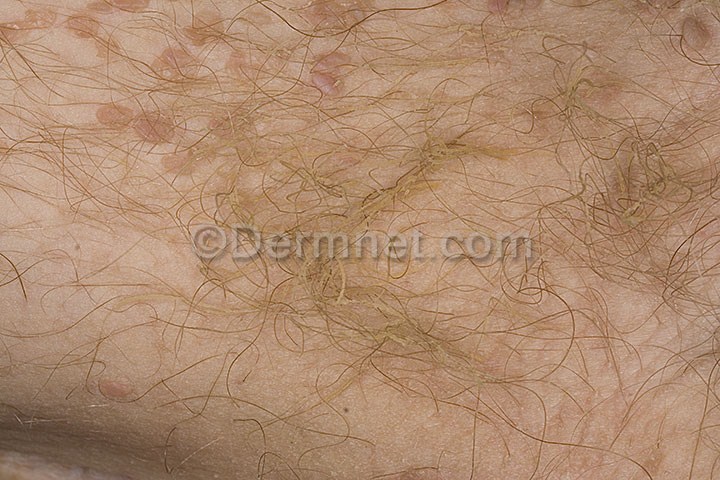
Disease: Hair Loss Photos Alopecia and other Hair Diseases